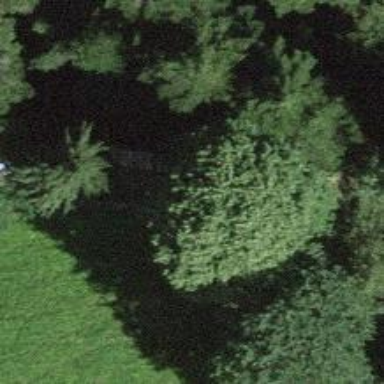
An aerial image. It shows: Brown bench.